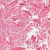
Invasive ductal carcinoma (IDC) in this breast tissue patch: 0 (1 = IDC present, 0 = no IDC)